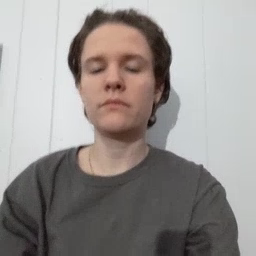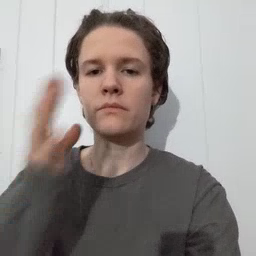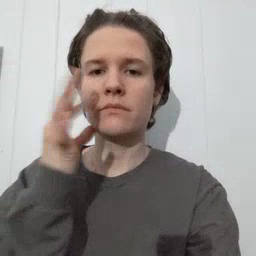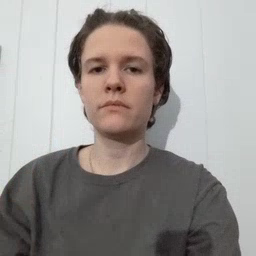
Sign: cat